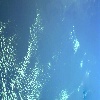
Label: water